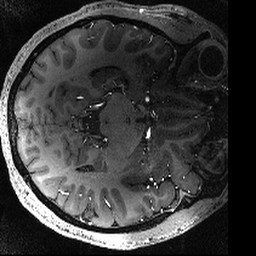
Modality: T1w
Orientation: axial
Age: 26
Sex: male
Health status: healthy
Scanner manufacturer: siemens
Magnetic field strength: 9.4 T
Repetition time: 3.8 s
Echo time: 0.0025 s